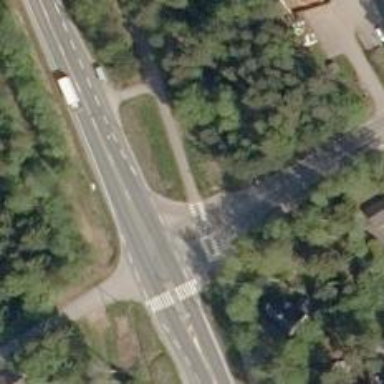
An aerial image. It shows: Asphalt cycleway.